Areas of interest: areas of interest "Training Institution"
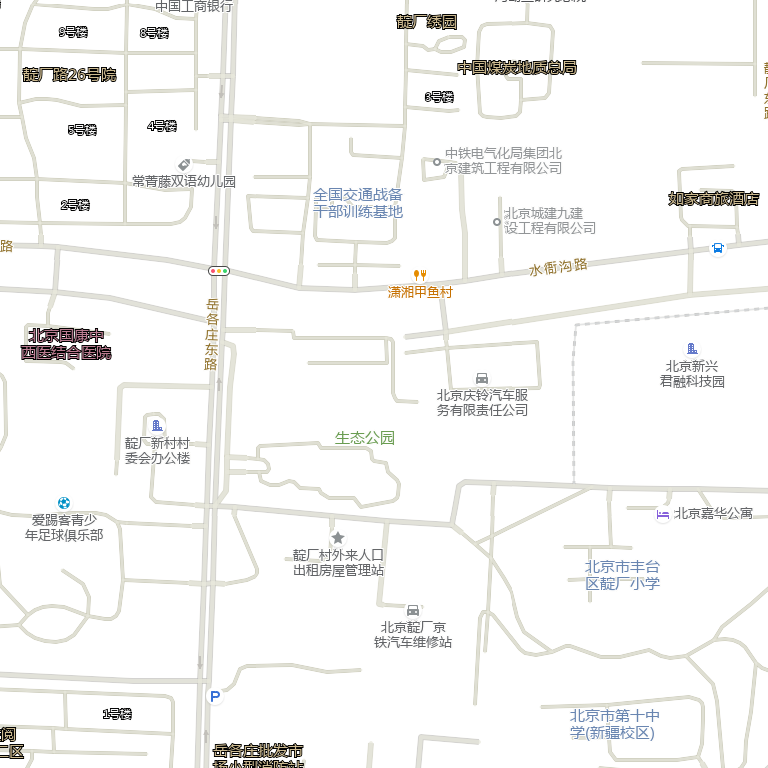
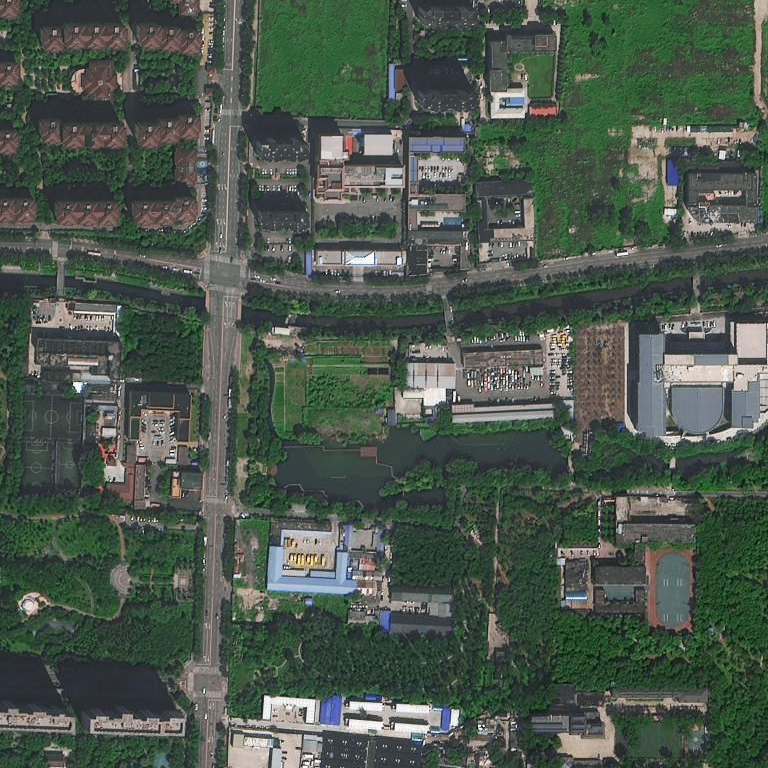